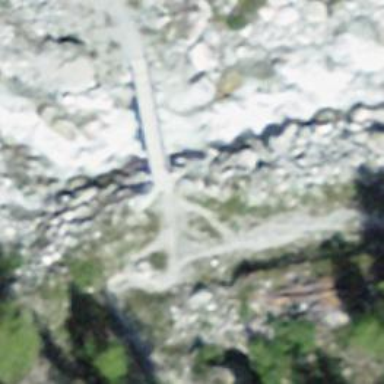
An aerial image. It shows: Ground path leading to bridge.